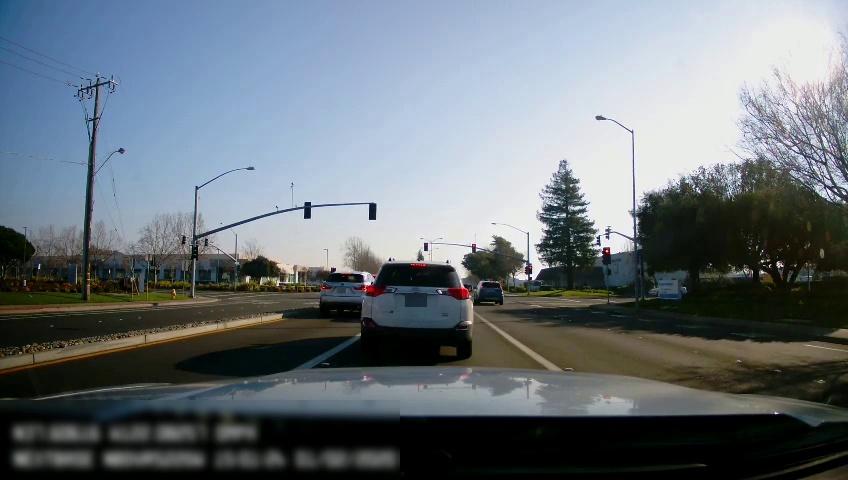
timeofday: Day
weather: Sunny
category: Drivable Space
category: Drivable Space
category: Vehicles | SUV
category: Vehicles | SUV
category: Vehicles | SUV
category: Vehicles | Car
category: Lanes | Alternate Lane
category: Lanes | Current Lane
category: Lanes | Current Lane
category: Lanes | Alternate Lane
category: Lanes | Opposite Lane
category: Lanes | Opposite Lane
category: Traffic | Lights
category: Traffic | Lights
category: Traffic | Lights
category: Traffic | Lights
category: Traffic | Lights
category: Traffic | Lights
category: Traffic | Lights
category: Traffic | Lights